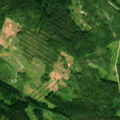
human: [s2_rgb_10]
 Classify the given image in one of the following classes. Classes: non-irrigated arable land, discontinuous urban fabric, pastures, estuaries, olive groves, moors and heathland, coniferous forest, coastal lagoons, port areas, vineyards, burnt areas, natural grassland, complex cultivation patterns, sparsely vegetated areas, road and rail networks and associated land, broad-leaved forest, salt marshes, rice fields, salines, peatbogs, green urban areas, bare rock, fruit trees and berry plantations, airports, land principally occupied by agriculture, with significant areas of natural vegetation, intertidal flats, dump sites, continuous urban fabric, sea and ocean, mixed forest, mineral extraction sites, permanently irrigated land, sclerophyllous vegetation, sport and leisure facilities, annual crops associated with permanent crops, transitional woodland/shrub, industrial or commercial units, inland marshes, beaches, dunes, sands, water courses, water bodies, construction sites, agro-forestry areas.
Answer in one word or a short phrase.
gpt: coniferous forest, transitional woodland/shrub